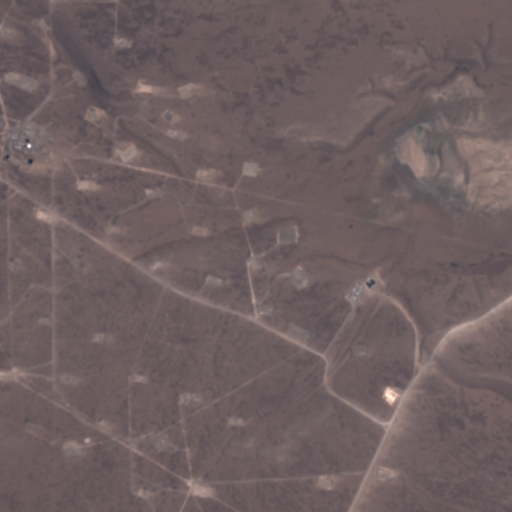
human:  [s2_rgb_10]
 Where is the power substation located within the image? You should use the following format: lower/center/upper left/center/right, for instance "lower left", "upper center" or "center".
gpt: The power substation is located in the upper left of the image.
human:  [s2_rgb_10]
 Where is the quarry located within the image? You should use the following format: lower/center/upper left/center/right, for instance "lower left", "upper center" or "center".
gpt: There is no quarry in the image.